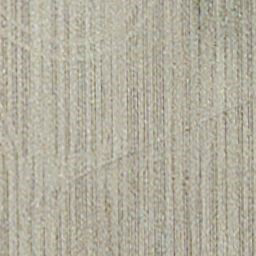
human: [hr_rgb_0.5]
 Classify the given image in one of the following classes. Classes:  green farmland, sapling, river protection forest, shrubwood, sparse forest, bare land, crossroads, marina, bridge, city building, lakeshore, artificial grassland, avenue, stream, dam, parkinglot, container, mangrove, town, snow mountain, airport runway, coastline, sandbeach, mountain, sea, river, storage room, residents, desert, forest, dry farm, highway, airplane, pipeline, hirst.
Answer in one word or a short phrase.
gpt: dry farm